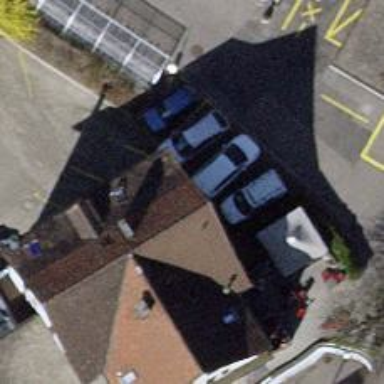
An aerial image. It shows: Surveillance system is in place.